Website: crate-barrel
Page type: billing-address
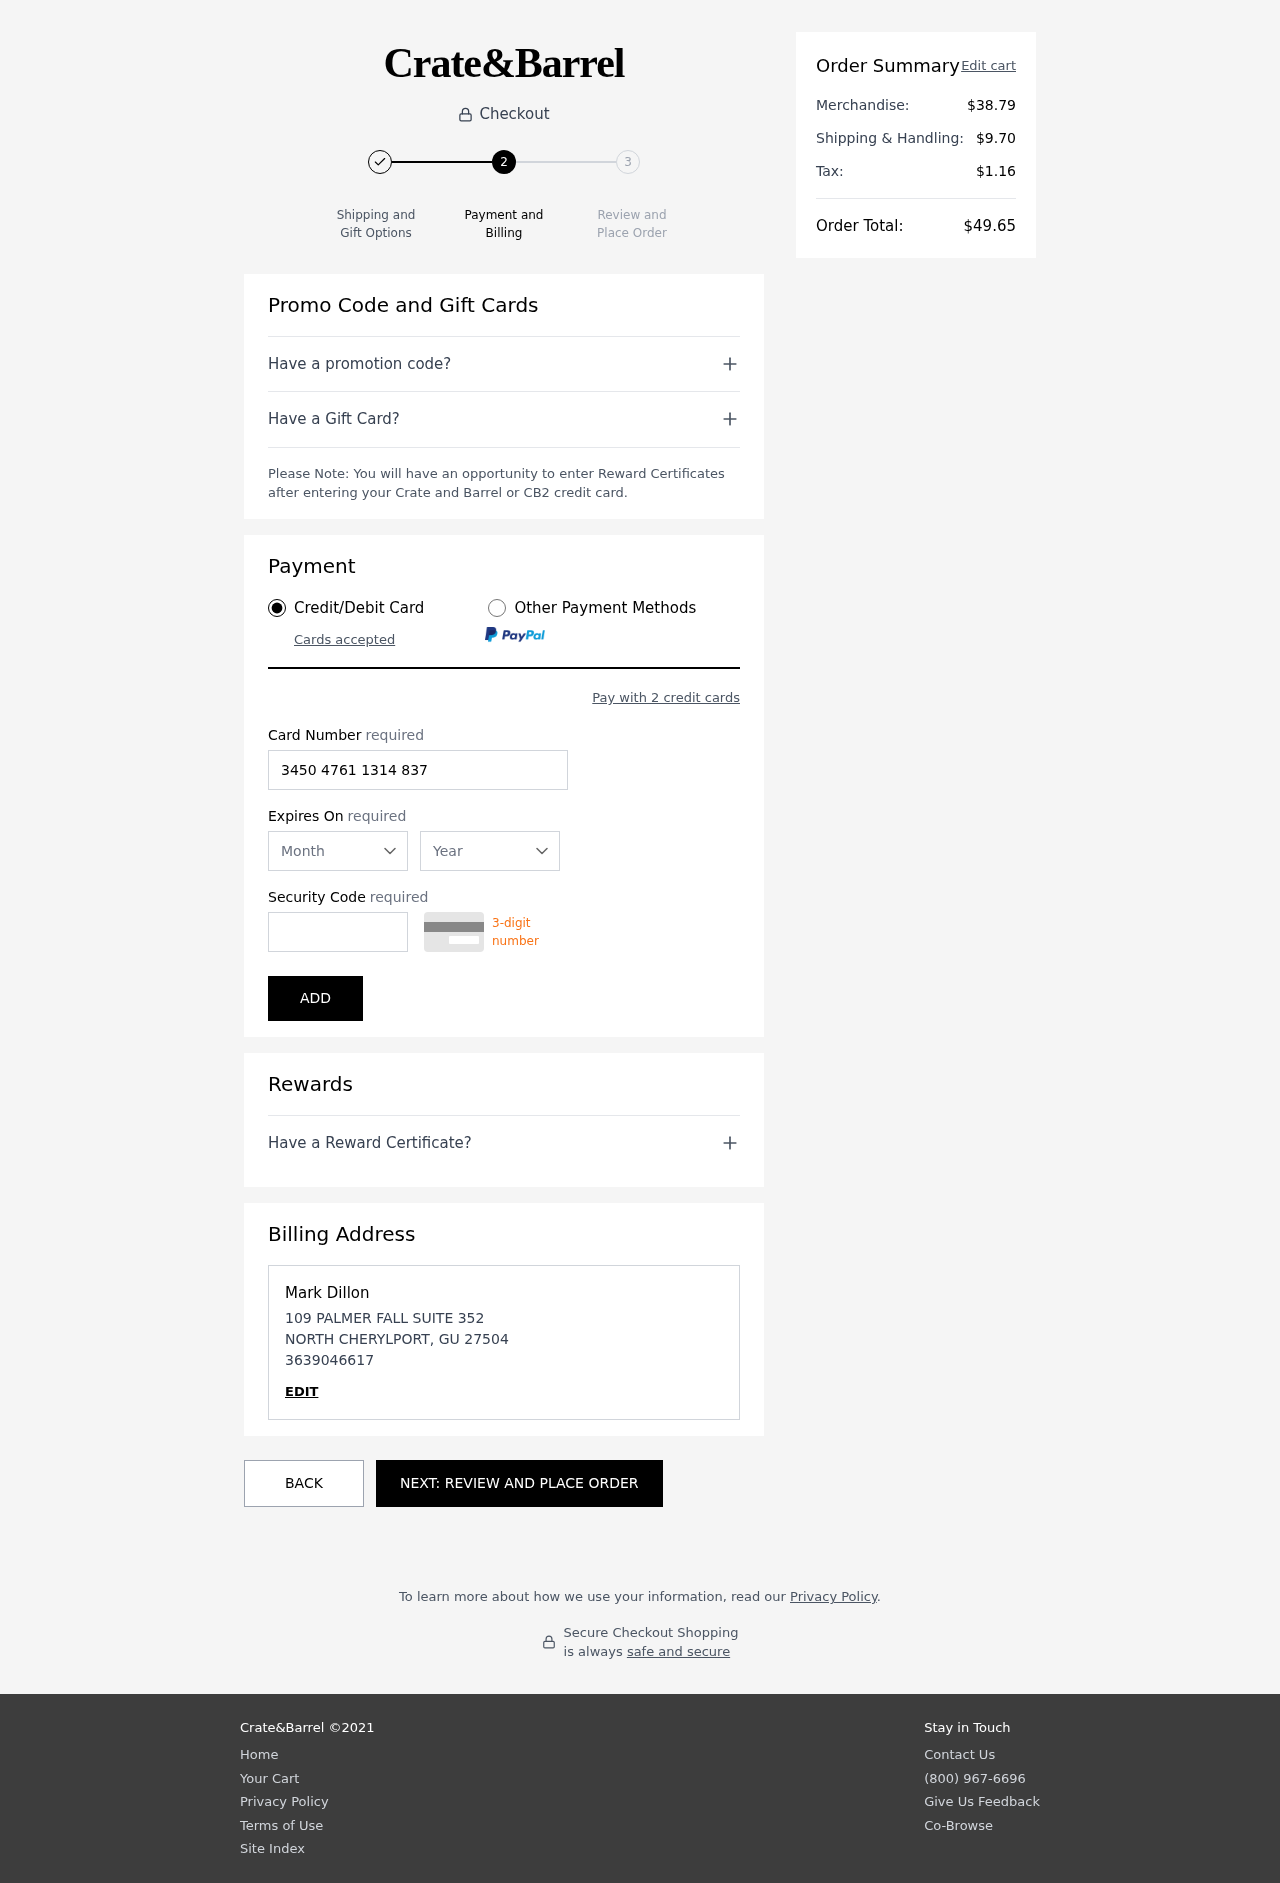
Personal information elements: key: PII_CARD_CVV
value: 9469
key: PII_CARD_EXPIRY_MONTH
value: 10
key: PII_CARD_EXPIRY_YEAR
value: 30
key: PII_CARD_NUMBER
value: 3450 4761 1314 837
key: PII_CITY
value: NORTH CHERYLPORT
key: PII_FULLNAME
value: Mark Dillon
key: PII_PHONE
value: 3639046617
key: PII_POSTCODE
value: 27504
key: PII_STATE_ABBR
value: GU
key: PII_STREET
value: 109 PALMER FALL SUITE 352
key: PII_FIRSTNAME
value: Mark
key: PII_LASTNAME
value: Dillon
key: PII_PHONE_LINE
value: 6617
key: PII_PHONE_SUFFIX
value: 6617
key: PII_STATE
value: GU
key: PII_POSTCODE_FULL
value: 27504
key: PII_PHONE2
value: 3639046617
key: PII_PHONE3
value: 3639046617
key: PII_FULLNAME2
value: Mark Dillon
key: PII_FULLNAME3
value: Mark Dillon
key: PII_FIRSTNAME2
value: Mark
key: PII_FIRSTNAME3
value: Mark
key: PII_LASTNAME2
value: Dillon
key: PII_LASTNAME3
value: Dillon
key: PII_FIRSTNAME_DERIVED
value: Mark
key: PII_LASTNAME_DERIVED
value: Dillon
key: PII_PHONE_NUMERIC
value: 3639046617
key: PII_PHONE_LINE_NUMERIC
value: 6617
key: PII_PHONE_SUFFIX_NUMERIC
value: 6617
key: PII_POSTCODE_NUMERIC
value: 27504
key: PII_PHONE2_NUMERIC
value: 3639046617
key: PII_PHONE3_NUMERIC
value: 3639046617
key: PII_FULLNAME_DERIVED
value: Mark Dillon
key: PII_NAME_FULL_DERIVED
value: Mark Dillon
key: PII_PHONE_DIGITS
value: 3639046617
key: PII_PHONE_LAST4
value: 6617
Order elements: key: ORDER_SUBTOTAL
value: $38.79
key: ORDER_SHIPPING_COST
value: $9.70
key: ORDER_TAX
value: $1.16
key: ORDER_TOTAL
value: $49.65